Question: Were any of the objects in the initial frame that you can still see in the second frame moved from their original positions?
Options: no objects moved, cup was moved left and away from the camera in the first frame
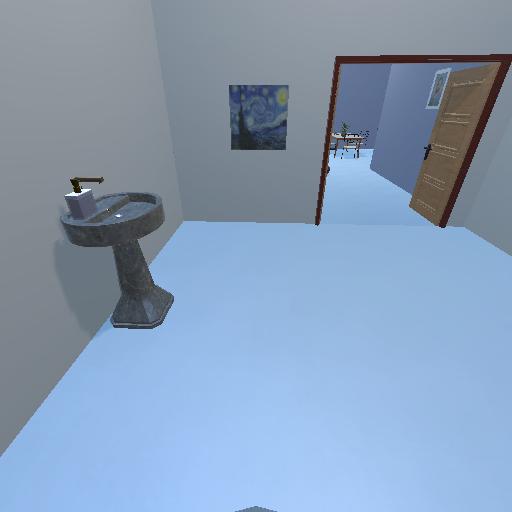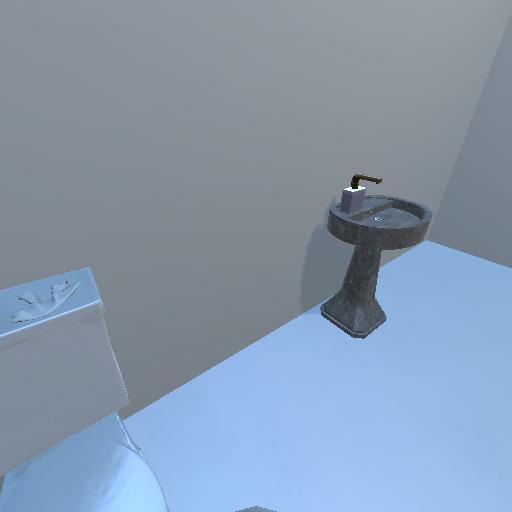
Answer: no objects moved